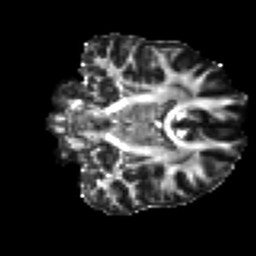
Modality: FA
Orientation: coronal
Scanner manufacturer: siemens
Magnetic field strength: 3 T
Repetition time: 9.6 s
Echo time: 0.077 s